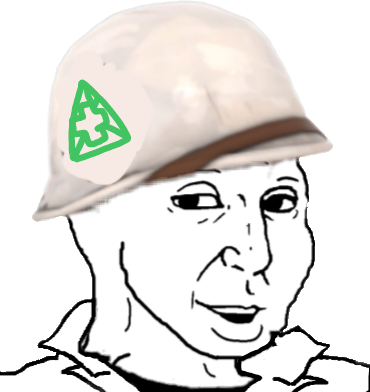
Label: 5_Groomer